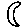
Label: moon